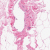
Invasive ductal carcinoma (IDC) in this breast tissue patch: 0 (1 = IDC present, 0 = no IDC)